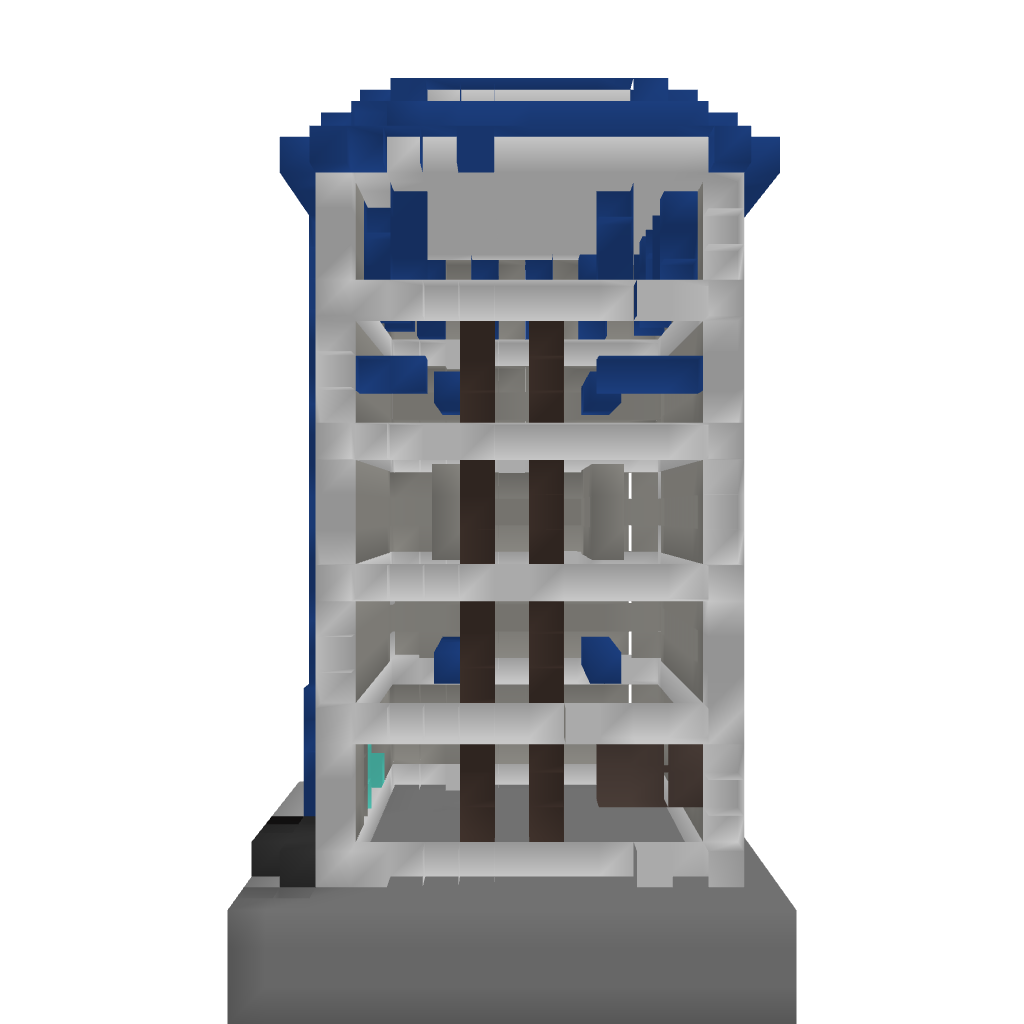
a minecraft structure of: Obi's Pokemart